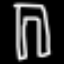
Label: pants